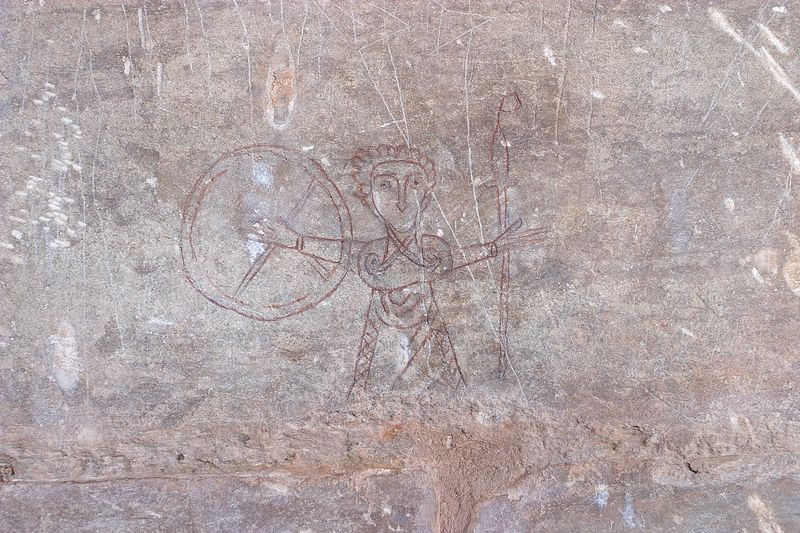
Titel: Kloster San Millan de Suso
Standort: San Millan de la Cogolla, Kloster Suso (EU - E)
Schlagwörter: mann, frau, grau, zeichnung, rot, hose, wand, arme, augen, stein, hände, norden, figur, haare, mantel, stehend, frontal, locken, lanze, wandgemälde, schild, schwert, ausgebreitet, fuge, antik, krieger, speer, rötel, fresco, fot, wikinger, gladiator, höhlenmalerei, ritzung, geritzt, graffiti, schilö, kein mund, guge